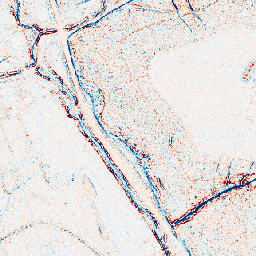
Category: edge_preserving
Decomposition family: bilateral
Decomposition parameters: d: 5
sigma_color: 100
sigma_space: 50
Upsampling method: area
Upsampling parameters: scale: 8
Upsampling scale: 8